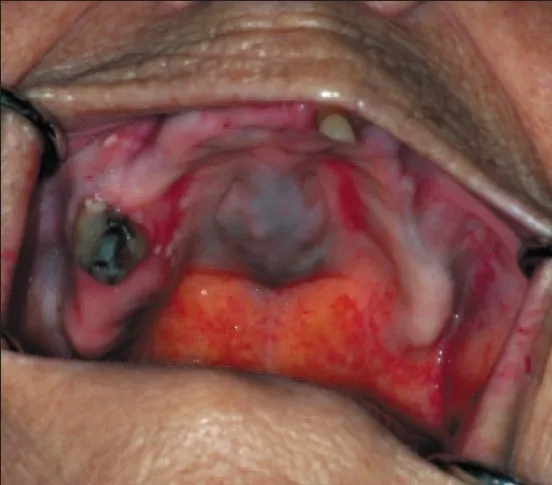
Staining of the palatal torus after minocycline therapy.
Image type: medical_photograph (other_medical_photograph)